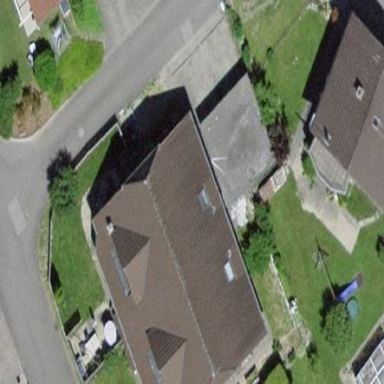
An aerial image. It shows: Half-hipped roof terrace building.